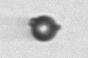
Label: bead